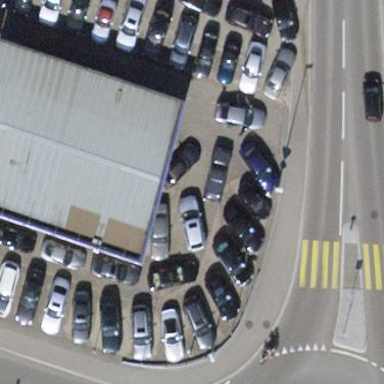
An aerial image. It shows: Building that houses car shop.